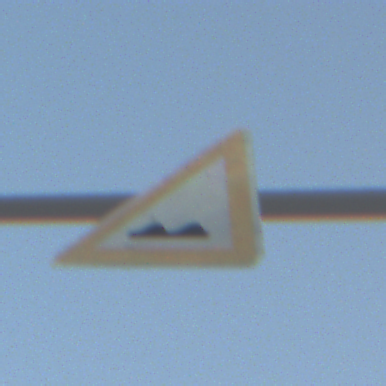
Verkehrszeichen: UnebeneFahrbahn
Umgebung: Outdoor, Nature
Tageszeit: SunriseSunset
Wetter: PartlyCloudy
Licht: Natural
Jahreszeit: NotSpecified
Kontrast: HighContrast